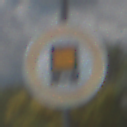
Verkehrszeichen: VerbotKennzeichnungspflichtigeKraftfahrzeugeGefaehrlicheGueter
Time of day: Midday
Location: Outdoor (Nature)
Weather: PartlyCloudy
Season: Autumn
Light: Natural